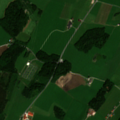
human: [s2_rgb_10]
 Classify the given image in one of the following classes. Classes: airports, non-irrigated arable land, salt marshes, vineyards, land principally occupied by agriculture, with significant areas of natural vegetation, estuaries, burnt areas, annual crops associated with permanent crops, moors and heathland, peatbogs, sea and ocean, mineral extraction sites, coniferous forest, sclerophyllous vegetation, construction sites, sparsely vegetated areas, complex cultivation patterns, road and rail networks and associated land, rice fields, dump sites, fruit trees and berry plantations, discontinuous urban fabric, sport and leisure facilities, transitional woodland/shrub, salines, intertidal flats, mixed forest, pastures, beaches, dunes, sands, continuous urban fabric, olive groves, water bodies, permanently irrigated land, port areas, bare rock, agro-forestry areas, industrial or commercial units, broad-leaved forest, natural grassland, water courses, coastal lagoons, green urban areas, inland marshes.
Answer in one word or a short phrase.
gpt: discontinuous urban fabric, pastures, land principally occupied by agriculture, with significant areas of natural vegetation, mixed forest